Question: I am trying to make an image that is in quadrants with variations on the colours in each one. I have managed to do half of the image, but the other half just blurs over - and there is no error message. Any idea what is going wrong? I want grayscale in the upper right, and black and white in the lower right
Here is my code:
'''
import cImage as image
img = image.Image("/home/users/groth1/Downloads/selfie.JPG")
newimg = image.EmptyImage(img.getWidth(), img.getHeight())
win = image.ImageWin(title="Pic",width=img.getWidth(),height=img.getHeight())
img.draw(win)
xQuadrantBoundary = img.getWidth()//2
yQuadrantBoundary = img.getHeight()//2
for row in range(img.getHeight()):
for col in range(img.getWidth()):
p = img.getPixel(col, row)
if row < yQuadrantBoundary:
if col < xQuadrantBoundary:
# upper left negative
newred = 255 - p.getRed()
newgreen = 255 - p.getGreen()
newblue = 255 - p.getBlue()
newpixel1 = image.Pixel(newred, newgreen, newblue)
img.setPixel(col, row, newpixel1)
elif col >= xQuadrantBoundary:
# upper right grayscale ***
red = p.getRed()
green = p.getGreen()
blue = p.getBlue()
avg = (red + green + blue) / 3.0
newpixel2 = image.Pixel(newred, newgreen, newblue)
img.setPixel(col, row, newpixel2)
elif row >= yQuadrantBoundary:
if col < xQuadrantBoundary:
# lower left no green
newred = p.getRed()
newgreen = 0
newblue = p.getBlue()
newpixel3 = image.Pixel(newred, newgreen, newblue)
img.setPixel(col, row, newpixel3)
elif col >= xQuadrantBoundary:
# lower right black and white ***
red = p.getRed()
if red > 140:
val = 255
else:
val = 0
newpixel4 = image.Pixel(newred, newgreen, newblue)
img.setPixel(col, row, newpixel4)
img.draw(win)
win.exitonclick()
'''
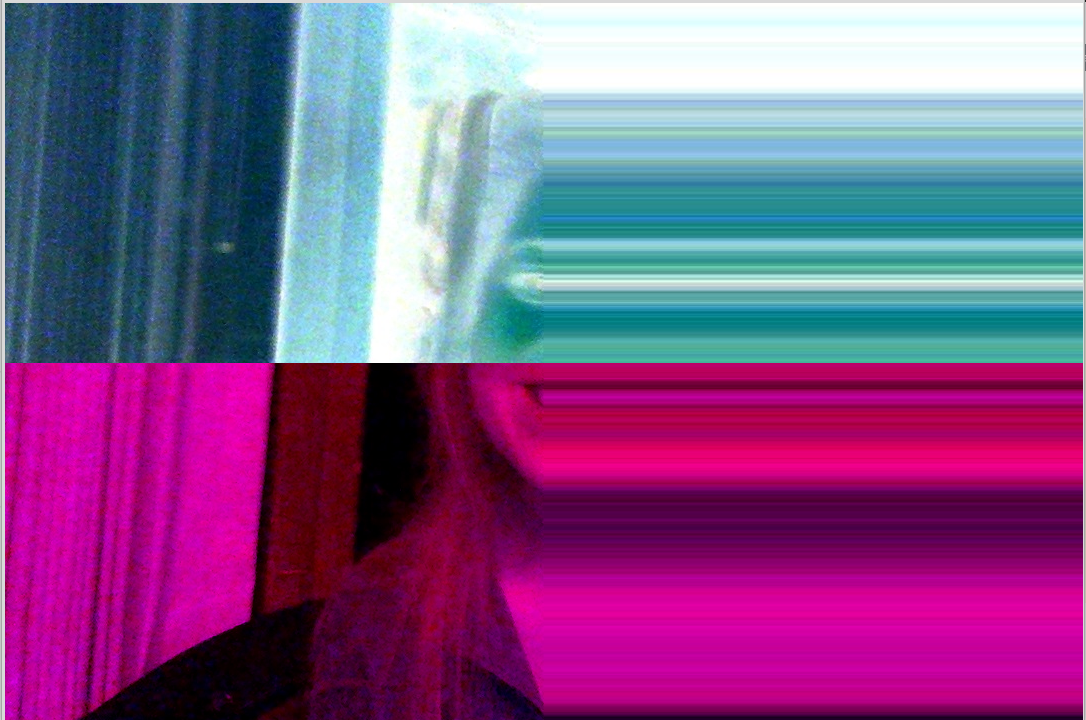
Answer: 'newpixel2 = image.Pixel(newred, newgreen, newblue)'
should be
'newpixel2 = image.Pixel(avg, avg, avg)'
and
'newpixel4 = image.Pixel(newred, newgreen, newblue)'
should be
'newpixel4 = image.Pixel(val, val, val)'
else you are reusing the last computed 'newred', 'newgreen', and 'newblue' values, hence the "streaks" of colors.